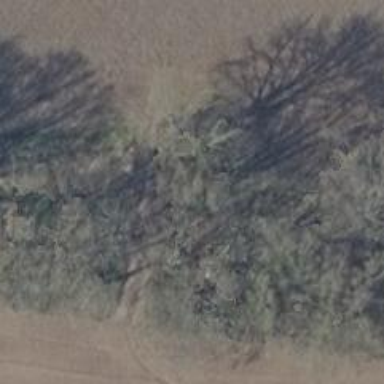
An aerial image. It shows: Row of deciduous broadleaved trees.